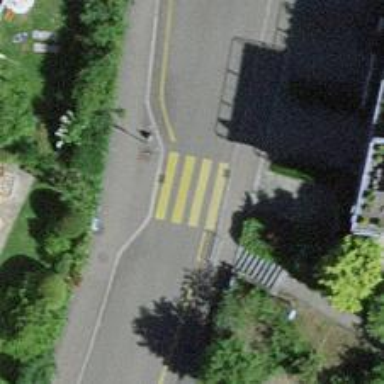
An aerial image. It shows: Uncontrolled zebra crossing on the road.